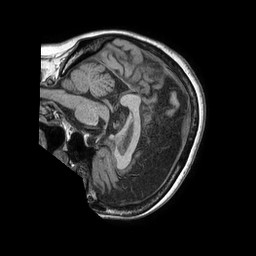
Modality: T1w
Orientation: sagittal
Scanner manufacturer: philips
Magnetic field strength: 1.5 T
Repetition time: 0.007743 s
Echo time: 0.003584 s